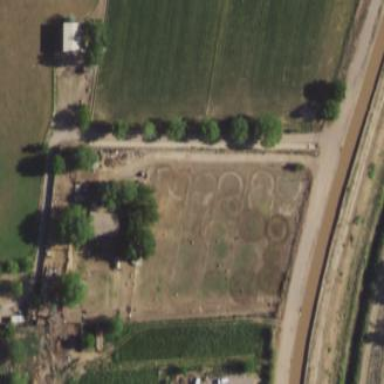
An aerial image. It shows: Farmyard area.